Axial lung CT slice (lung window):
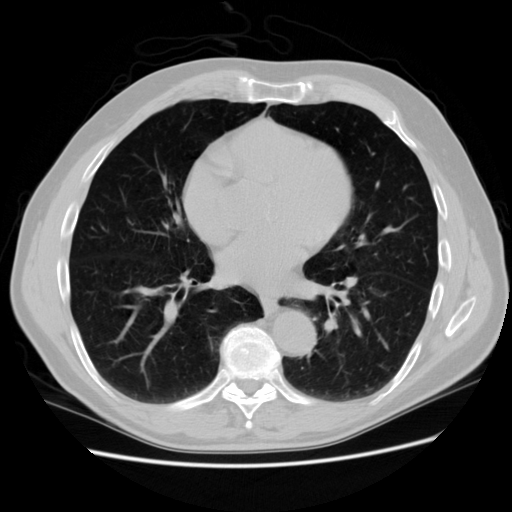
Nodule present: no